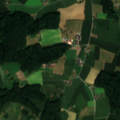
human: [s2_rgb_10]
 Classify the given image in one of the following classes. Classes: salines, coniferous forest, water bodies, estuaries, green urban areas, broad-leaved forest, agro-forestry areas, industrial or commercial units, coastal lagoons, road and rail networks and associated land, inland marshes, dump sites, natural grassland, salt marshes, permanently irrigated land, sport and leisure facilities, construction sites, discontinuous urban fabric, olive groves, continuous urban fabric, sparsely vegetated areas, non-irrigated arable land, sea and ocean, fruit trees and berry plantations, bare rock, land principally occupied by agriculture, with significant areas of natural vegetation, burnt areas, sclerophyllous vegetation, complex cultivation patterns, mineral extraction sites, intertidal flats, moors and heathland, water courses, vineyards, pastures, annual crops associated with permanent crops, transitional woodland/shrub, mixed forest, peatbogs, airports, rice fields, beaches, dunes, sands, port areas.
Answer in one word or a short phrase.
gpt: non-irrigated arable land, land principally occupied by agriculture, with significant areas of natural vegetation, broad-leaved forest